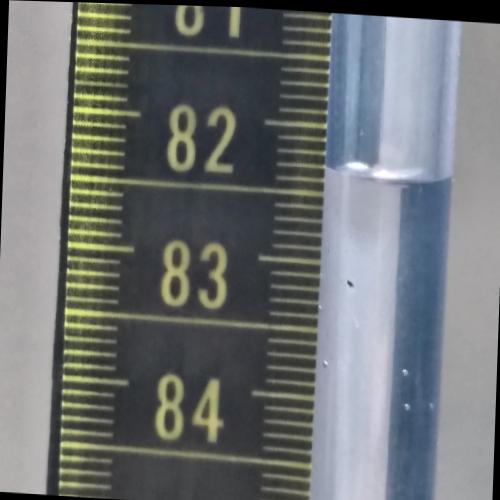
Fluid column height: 82.3 cm